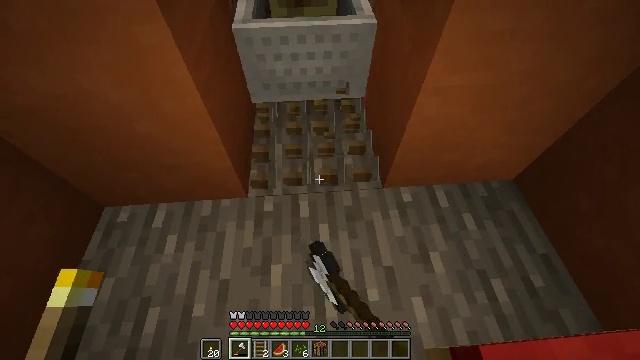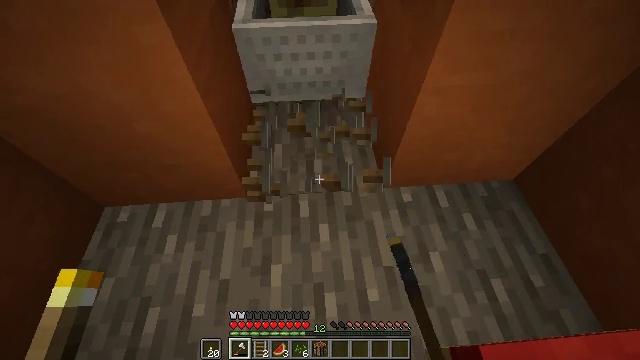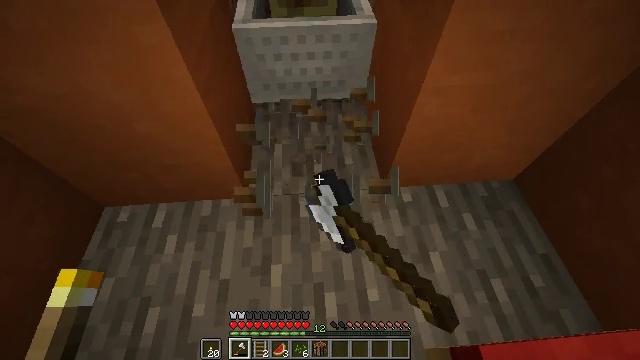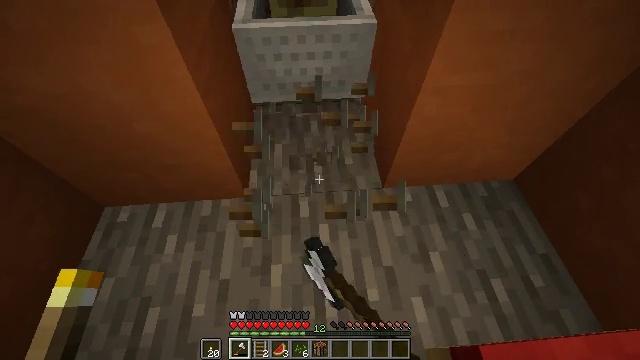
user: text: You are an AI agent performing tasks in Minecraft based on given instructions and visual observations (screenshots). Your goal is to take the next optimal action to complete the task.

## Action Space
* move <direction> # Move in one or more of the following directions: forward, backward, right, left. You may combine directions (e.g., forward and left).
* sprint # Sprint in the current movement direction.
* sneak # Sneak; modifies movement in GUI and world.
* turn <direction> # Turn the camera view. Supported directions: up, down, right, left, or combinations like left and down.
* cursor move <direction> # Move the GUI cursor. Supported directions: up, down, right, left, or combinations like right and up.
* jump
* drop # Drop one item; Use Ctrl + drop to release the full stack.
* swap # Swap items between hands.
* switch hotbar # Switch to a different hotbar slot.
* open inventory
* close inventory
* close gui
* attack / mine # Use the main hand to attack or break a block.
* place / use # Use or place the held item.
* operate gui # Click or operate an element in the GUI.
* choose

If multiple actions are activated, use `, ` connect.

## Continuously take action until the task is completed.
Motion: motion action
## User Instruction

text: Pick up the rail by attacking it.
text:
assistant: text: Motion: attack / mine
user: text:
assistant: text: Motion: attack / mine
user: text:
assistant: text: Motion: attack / mine
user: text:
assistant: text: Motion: attack / mine